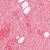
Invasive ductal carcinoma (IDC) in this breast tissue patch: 0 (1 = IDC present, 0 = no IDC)